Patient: sex M, age 73
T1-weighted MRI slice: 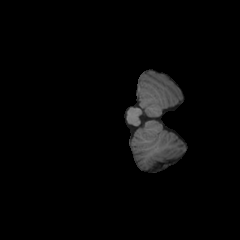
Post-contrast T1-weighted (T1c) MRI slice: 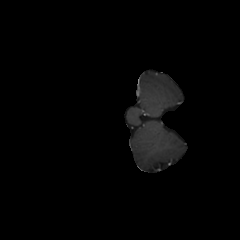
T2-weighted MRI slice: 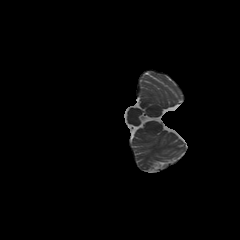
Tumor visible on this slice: no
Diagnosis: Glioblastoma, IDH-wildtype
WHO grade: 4